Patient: sex M, age 58
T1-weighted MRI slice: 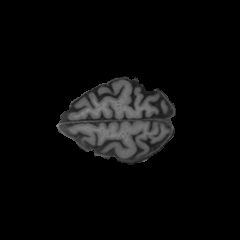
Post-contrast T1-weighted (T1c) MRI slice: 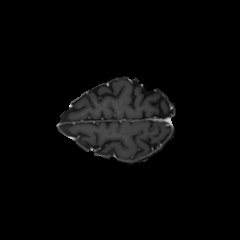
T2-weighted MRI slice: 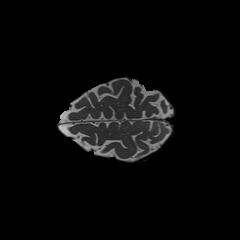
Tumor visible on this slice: no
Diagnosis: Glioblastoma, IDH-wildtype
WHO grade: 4